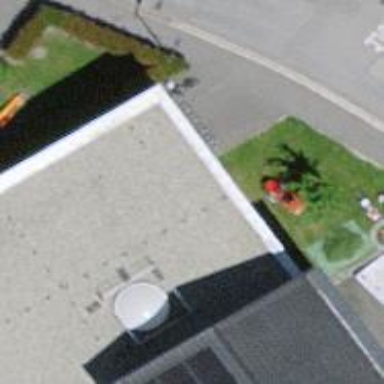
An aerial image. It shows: Building.